Question: Such a code:
'''
int _tmain(int argc, _TCHAR* argv[])
{
int *test = new int[];
ifstream f("ofile.txt");
for (int i=0,v; i<10; i++)
{
f>>v;
test[i]=1;
cout<<"
v = "<<v<<", i = "<<i<<endl;
}
return 0;
}
'''
caused of this message after compiling:

I guess (correct me if I'm wrong) here is some error about memory, but details are unknown for me. If I remove one of them (file reading or array) it works.
So it will be great to hear an explanation of the problem.
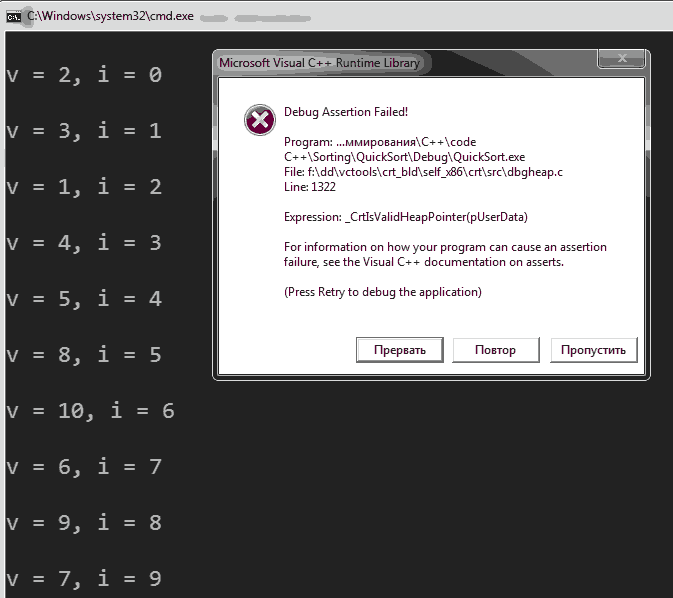
Answer: You're thinking java. To allocate an array like that you need to give a size.
e.g.
'''
int *test = new int[20];
'''
However a better scheme would be to use a vector of integers.
'''
#include <iostream>
#include <fstream>
#include <vector>
#include <algorithm> // for sort()
int main(int argc, char *argv[])
{
std::vector<int> data;
std::ifstream fsin("ofile.txt");
int count = 0;
while (fsin.good())
{
int v;
fsin >> v;
if (fsin.good())
{
data.push_back(v);
std::cout << "
v = " << v << ", i = " << count++ << std::endl;
}
}
std::sort(data.begin(), data.end());
for (size_t i=0; i<data.size(); i++)
std::cout << i << ' ' << data[i] << std::endl;
return 0;
}
'''